Interaction volume radius: 10 \u00c5
Interaction volume height: 25 \u00c5
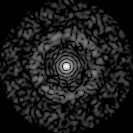
Disorder parameter: 0.8528